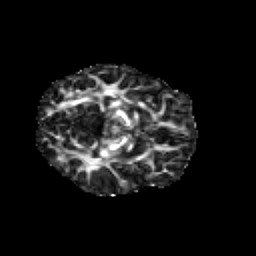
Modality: FA
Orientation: axial
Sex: female
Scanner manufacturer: siemens
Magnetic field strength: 3 T
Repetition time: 5 s
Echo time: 0.071 s